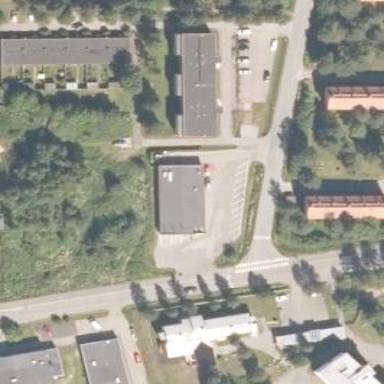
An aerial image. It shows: Retail area.